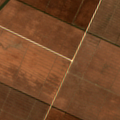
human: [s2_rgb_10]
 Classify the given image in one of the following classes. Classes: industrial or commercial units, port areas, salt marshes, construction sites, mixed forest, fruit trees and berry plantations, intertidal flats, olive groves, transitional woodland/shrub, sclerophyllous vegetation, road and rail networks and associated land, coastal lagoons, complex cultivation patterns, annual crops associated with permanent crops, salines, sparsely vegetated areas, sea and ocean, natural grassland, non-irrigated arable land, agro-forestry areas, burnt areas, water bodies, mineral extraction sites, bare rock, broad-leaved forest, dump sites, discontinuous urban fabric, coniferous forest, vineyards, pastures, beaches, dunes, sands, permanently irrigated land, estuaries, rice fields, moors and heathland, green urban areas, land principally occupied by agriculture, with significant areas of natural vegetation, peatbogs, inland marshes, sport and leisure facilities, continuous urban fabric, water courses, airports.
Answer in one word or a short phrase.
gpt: pastures